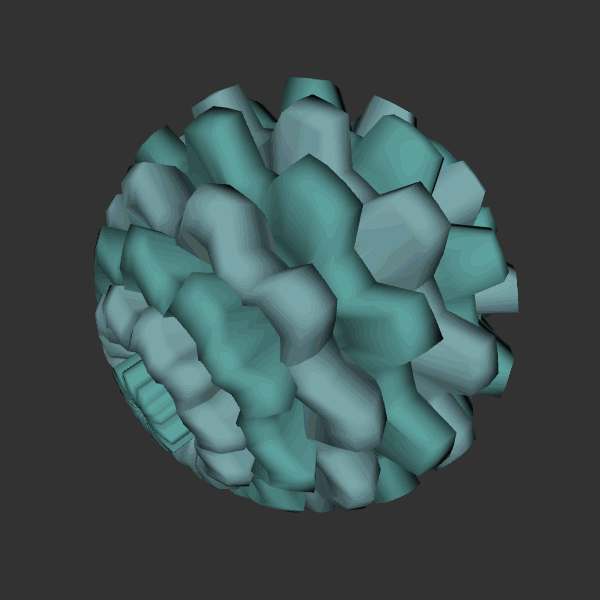
Background: dark